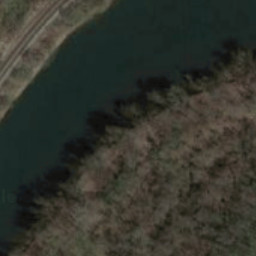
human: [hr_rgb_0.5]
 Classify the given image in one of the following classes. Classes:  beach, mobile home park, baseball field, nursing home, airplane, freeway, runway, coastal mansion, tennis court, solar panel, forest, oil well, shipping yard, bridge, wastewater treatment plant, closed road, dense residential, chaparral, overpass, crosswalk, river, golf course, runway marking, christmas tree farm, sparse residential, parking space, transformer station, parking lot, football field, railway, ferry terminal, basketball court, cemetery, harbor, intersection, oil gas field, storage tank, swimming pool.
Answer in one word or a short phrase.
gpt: river